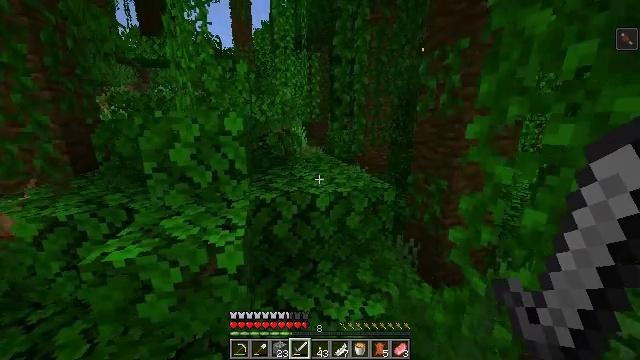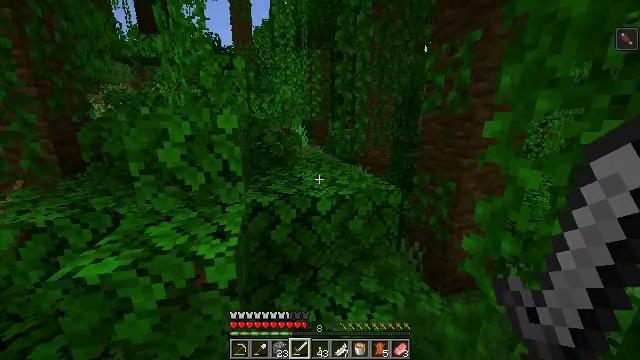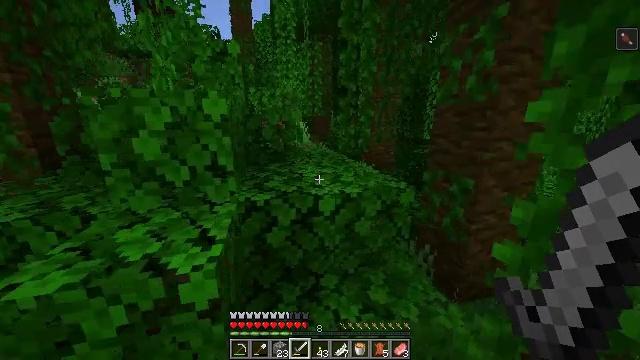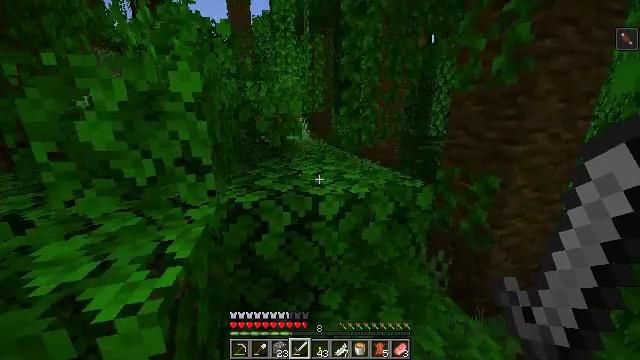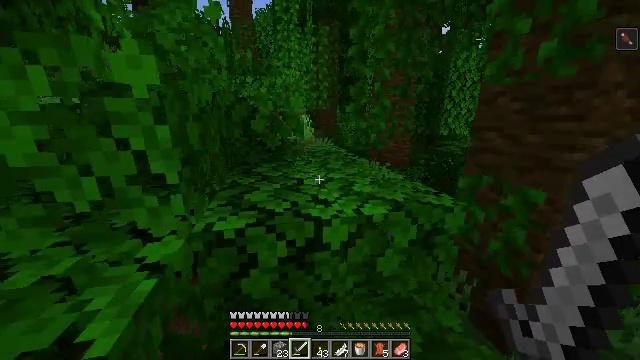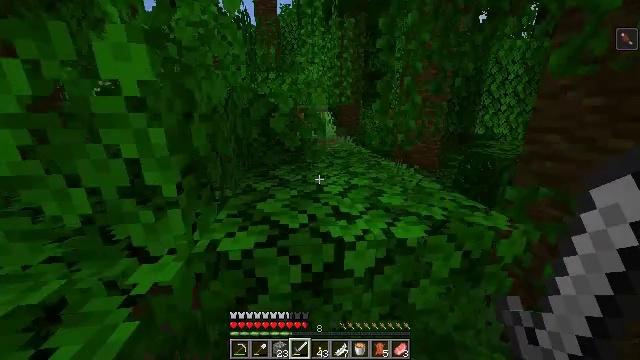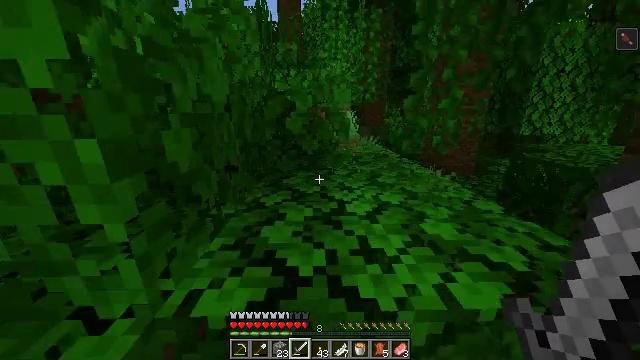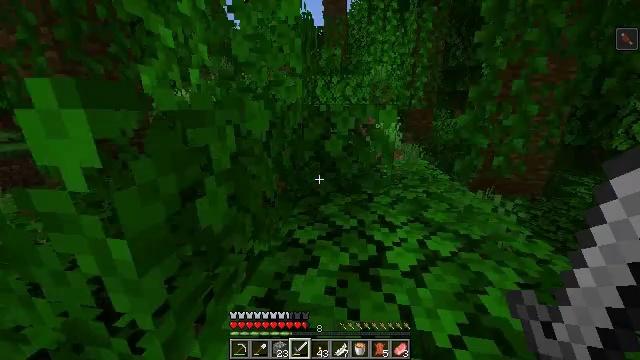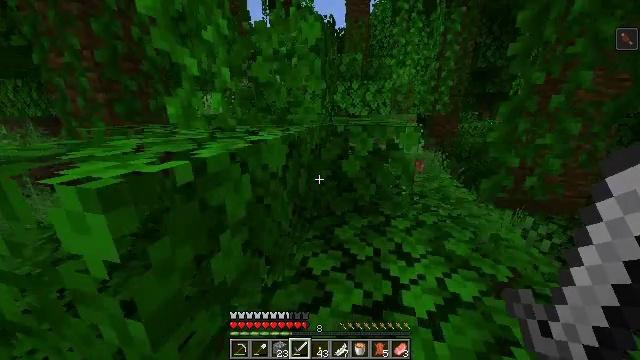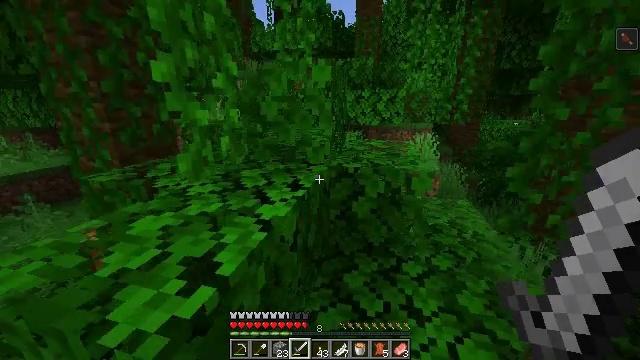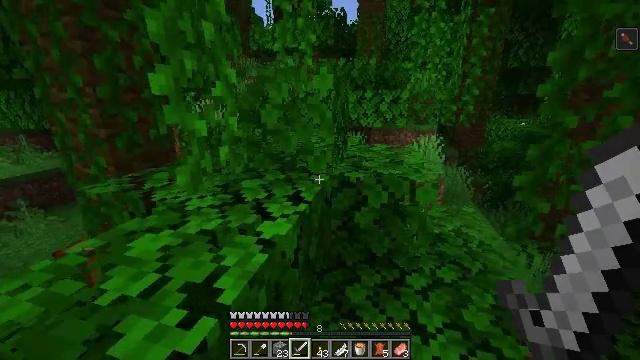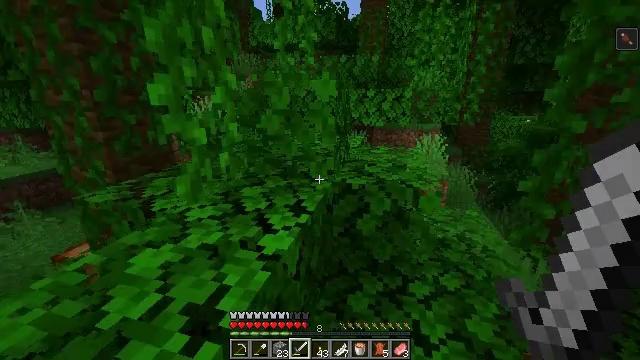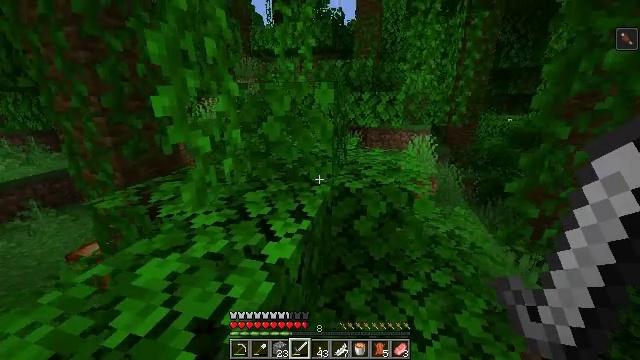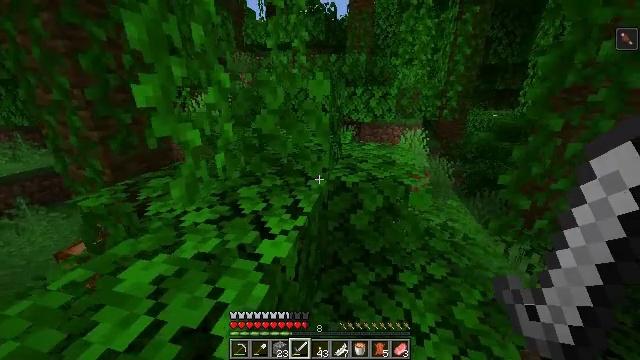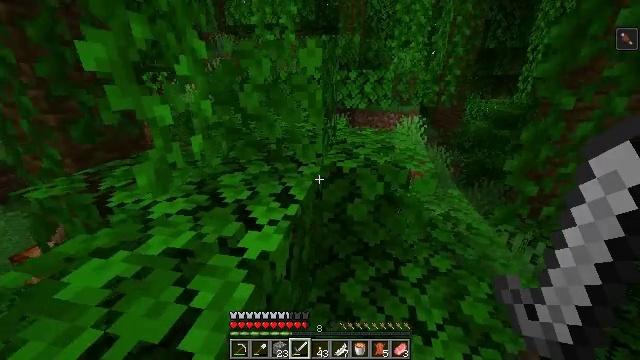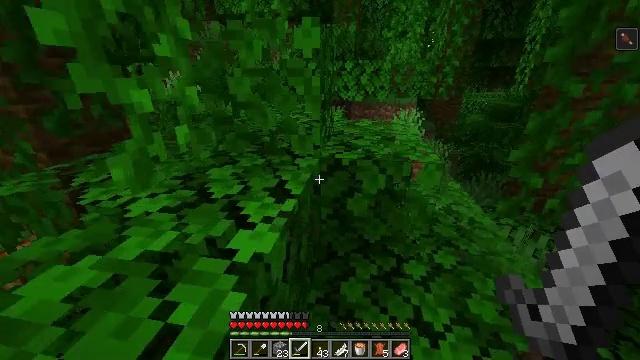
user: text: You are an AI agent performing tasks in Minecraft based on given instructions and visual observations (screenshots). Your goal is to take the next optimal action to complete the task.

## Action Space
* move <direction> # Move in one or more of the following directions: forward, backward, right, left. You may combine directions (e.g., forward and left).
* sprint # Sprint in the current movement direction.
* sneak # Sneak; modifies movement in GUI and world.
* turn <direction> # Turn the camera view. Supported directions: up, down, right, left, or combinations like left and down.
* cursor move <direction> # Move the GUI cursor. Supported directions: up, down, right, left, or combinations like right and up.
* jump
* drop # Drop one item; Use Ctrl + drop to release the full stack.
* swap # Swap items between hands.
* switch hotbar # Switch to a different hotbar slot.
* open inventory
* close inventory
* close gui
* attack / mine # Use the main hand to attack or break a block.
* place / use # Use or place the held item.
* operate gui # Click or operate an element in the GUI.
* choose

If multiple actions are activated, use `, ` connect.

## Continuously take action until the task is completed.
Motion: motion action
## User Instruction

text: Mine the cocoa pods for beans.
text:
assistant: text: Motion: move forward, sprint
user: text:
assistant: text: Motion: move forward, sprint
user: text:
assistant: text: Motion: move forward, sprint
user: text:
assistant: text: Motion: move forward, sprint, turn left
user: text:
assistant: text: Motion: move forward, sprint, turn left
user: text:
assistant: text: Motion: move forward, sprint, turn left
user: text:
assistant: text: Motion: move forward, sprint, turn left, jump
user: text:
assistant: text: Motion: move forward, sprint, turn left, jump
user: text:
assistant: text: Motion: move forward, sprint, turn left, jump
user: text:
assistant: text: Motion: move forward, sprint, jump
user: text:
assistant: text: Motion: move forward, sprint, jump
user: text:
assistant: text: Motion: move forward, sprint, turn down
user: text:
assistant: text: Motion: move forward, sprint, turn right and down
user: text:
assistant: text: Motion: move forward, sprint, turn right and down
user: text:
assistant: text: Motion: move forward, sprint, turn right and down
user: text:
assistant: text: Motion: move forward, sprint
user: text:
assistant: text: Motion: move forward and move right, sprint
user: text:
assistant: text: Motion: move forward and move right, sprint, jump
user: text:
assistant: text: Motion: move forward and move right, sprint, jump
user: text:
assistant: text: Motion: move forward and move right, sprint, turn down, jump
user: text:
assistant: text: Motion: move forward and move right, sprint, turn left and down, jump
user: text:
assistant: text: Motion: move forward and move right, sprint, turn left and down, jump
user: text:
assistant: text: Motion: move forward, sprint, turn left and down
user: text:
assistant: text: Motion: move forward, sprint, turn left
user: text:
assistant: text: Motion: move forward, sprint, turn left
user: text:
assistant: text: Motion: move forward, sprint, turn left
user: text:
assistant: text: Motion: move forward, turn left
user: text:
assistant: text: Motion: move forward
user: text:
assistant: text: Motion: move forward
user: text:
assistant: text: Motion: move forward, turn left